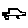
Label: car